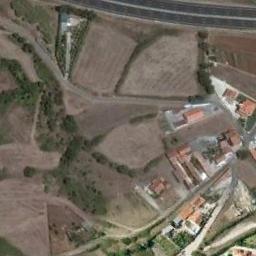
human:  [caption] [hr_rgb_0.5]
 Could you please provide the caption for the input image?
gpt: There are many buildings of different shapes beside the terraces .

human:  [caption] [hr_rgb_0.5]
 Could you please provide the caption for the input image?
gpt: Many roads and buildings next to many irregularly shaped green fields .

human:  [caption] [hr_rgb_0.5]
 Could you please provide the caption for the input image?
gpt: There was a little weed around the terraces .

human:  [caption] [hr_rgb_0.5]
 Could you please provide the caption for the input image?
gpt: The bare terrace is next to some houses and trees .

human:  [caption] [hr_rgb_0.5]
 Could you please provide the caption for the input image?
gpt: There are some buildings and green bushes near the terraces .